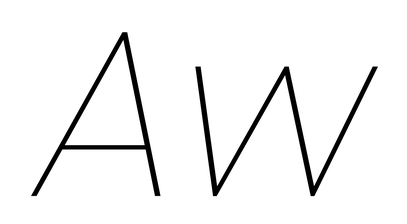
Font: Poppins-ThinItalic